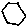
Label: hexagon